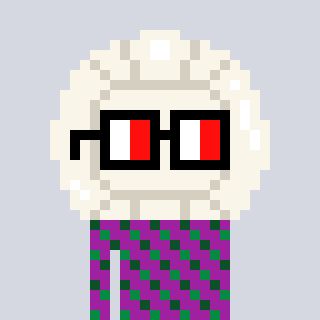
a pixel art character with square glasses with black frames and red eyes, a volleyball-shaped head and a magenta-colored body on a cool background